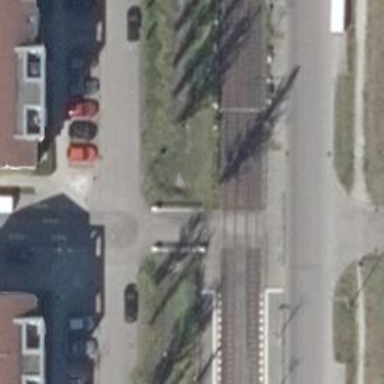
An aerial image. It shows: Tram crossing on the railway.